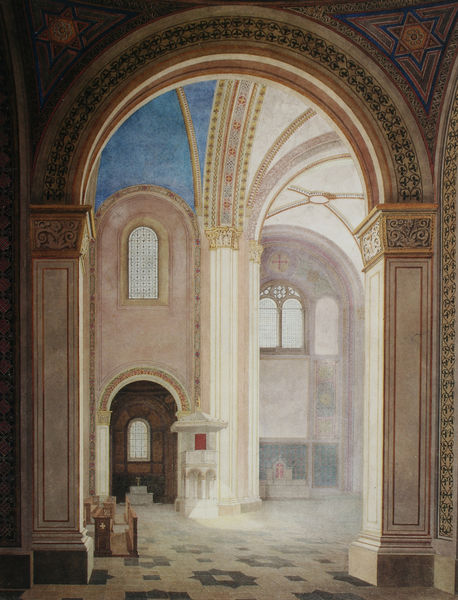
Titel: Ludwigskirche in München - Blick aus dem südlichen Seitenschiff in Hauptschiff und Querhaus
Künstler: Friedrich von Gärtner
Standort: München
Institution: Stadtmuseum
Schlagwörter: blau, gemälde, schatten, weiß, aquarell, dreieck, ocker, braun, bunt, fenster, glas, hell, holz, licht, marmor, pfeiler, schwarz, säule, säulen, tür, zeichnung, zimmer, blick, haus, rot, beige, malerei, muster, ornament, architektur, sockel, stein, innenraum, öl, kirche, sonne, boden, gold, decke, rosa, ansicht, bogen, fassade, mauer, weis, bank, pilaster, saal, rundbogen, kuppel, gestühl, ornamente, verzierung, durchgang, menschenleer, tor, bögen, eingang, gang, deckel, gewölbe, alter, glaube, kreuz, stern, rundfenster, dom, rippen, sterne, fliesen, mosaik, beten, gebet, entwurf, bleiglas, altar, arkaden, bänke, kapitelle, kapitell, fries, kirchenschiff, kreuzrippen, kreuzrippengewölbe, bündelpfeiler, dienste, gotisch, kanzel, kircheninneres, obergarden, querhaus, seitenschiff, apsis, chor, kapelle, baldachin, kassetten, fresko, lich, einblick, gothik, christen, christentum, masswerk, verziehrung, korintisch, davidstern, bogengang, vierung, vierpass, biforium, doppelfenster, kirchenfenster, kiche, schalldeckel, betstuhl, alta, rechts links, runbogen, rundbigen, ornament#, enholz, zugkirche, kirche kanzel fenster bögen